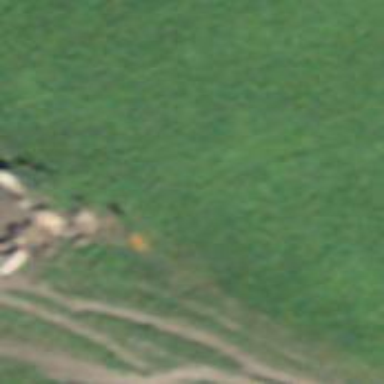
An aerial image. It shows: Pole with roofed pipeline marker.